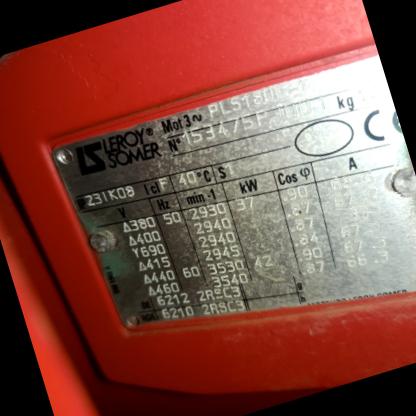
Klasa: tabliczka-znamionowa